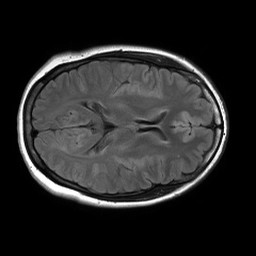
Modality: FLAIR
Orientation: axial
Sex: female
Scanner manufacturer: philips
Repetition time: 11 s
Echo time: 0.125 s